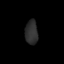
Tissue: skin
Cell type: Epithelial cells
Senescence score: 0.7525
Nuclear area (px): 304
Mean DAPI intensity: 45.296